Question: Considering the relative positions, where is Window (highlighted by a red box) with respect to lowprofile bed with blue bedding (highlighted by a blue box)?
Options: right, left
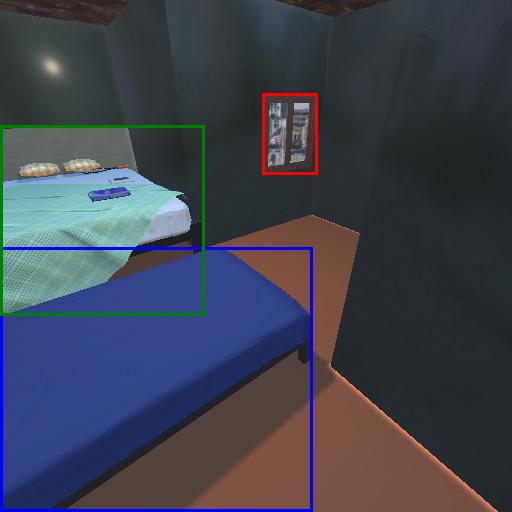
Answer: right